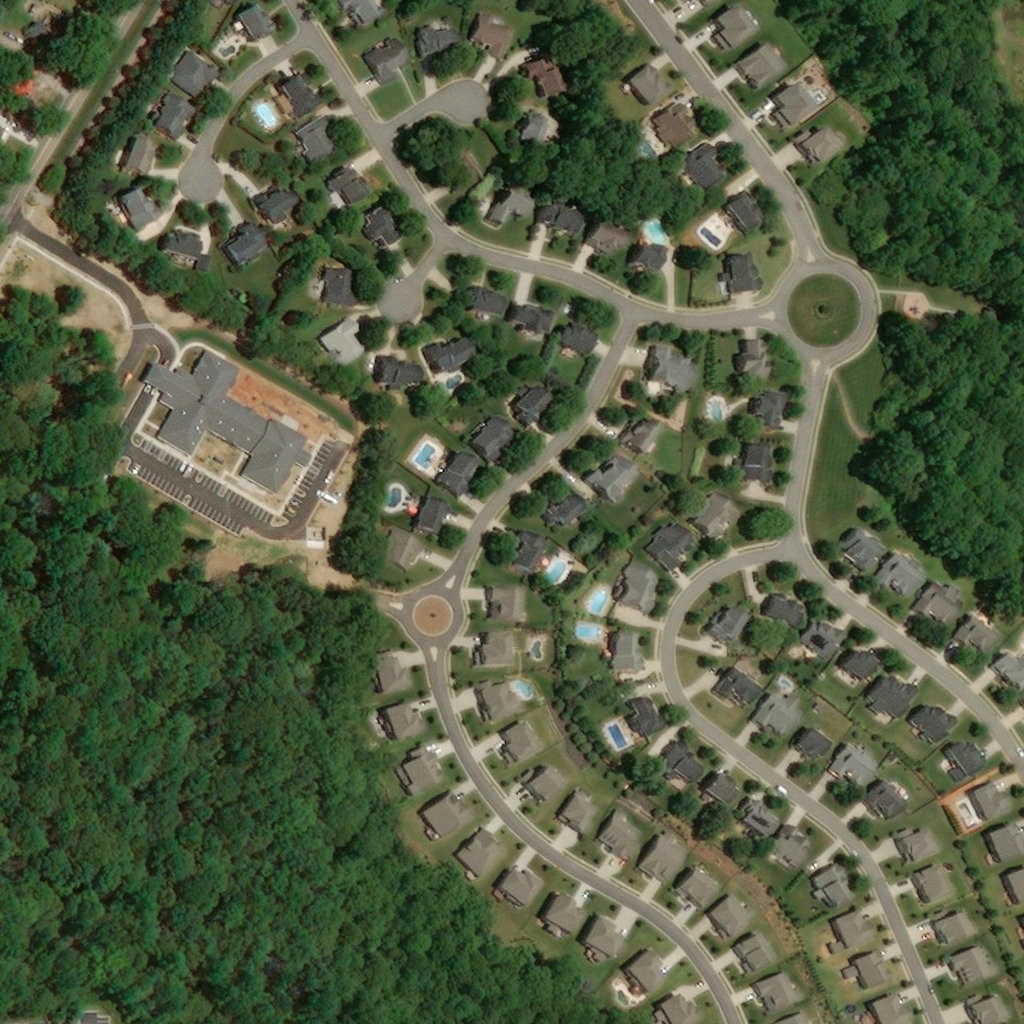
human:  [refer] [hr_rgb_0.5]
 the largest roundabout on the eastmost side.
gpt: <box>[[74, 24, 86, 35, 0]]</box>